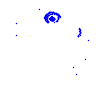
Particle: proton